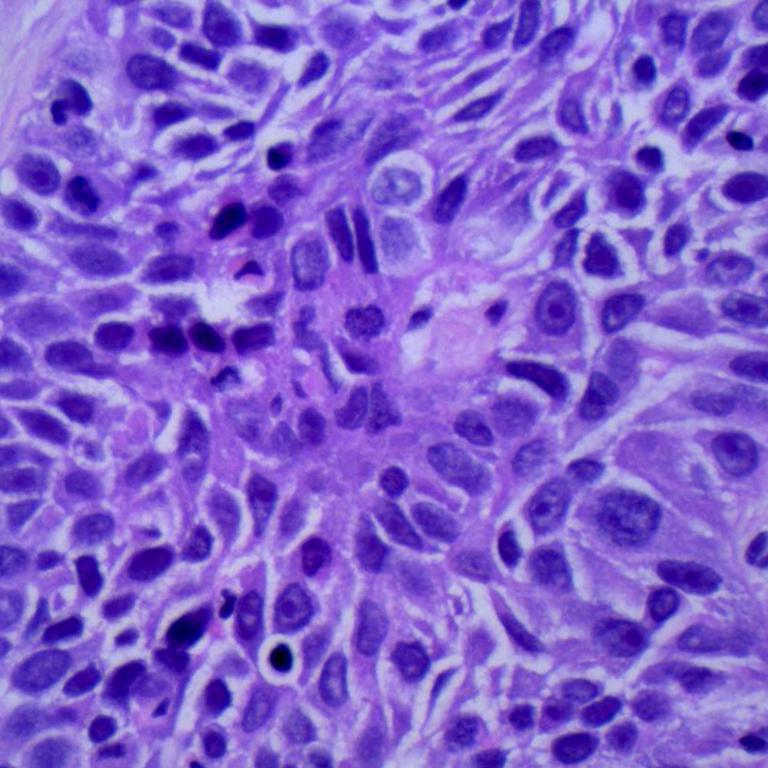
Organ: lung
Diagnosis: squamous carcinomas